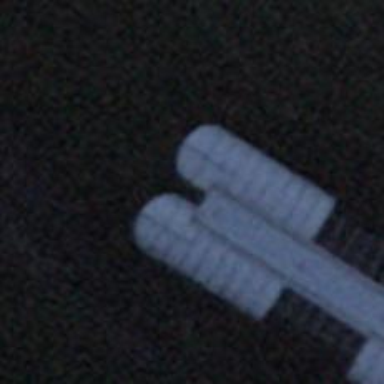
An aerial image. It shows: Pylon used for aerialway.